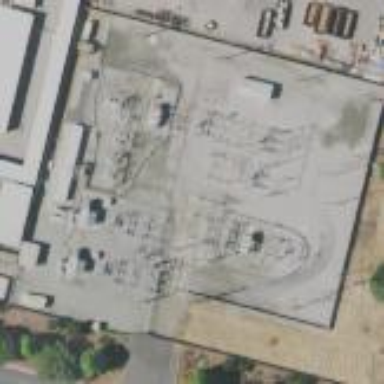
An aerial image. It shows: Power substation.